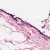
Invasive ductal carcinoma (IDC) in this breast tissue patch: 0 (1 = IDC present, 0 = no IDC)